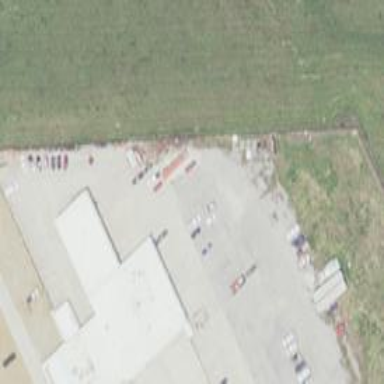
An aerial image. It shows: Building housing car shop.